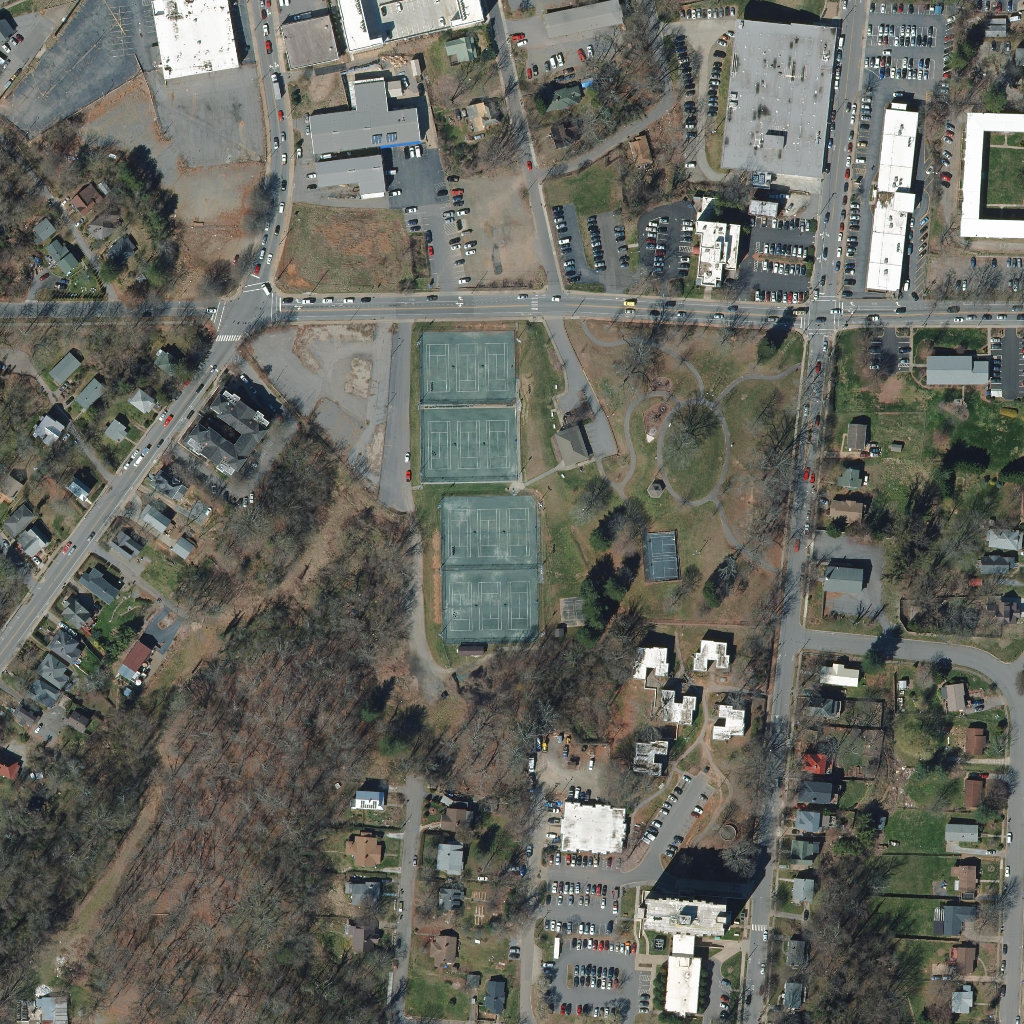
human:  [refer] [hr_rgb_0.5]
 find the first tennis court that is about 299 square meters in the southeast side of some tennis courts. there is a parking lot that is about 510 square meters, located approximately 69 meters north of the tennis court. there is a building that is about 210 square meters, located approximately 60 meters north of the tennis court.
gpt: <box>[[49, 56, 51, 61, 0]]</box>